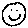
Label: smiley face